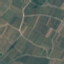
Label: PermanentCrop